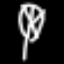
Label: leaf